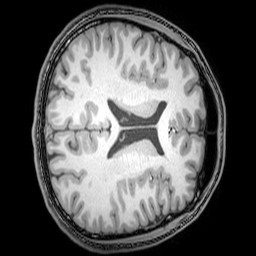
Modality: T1w
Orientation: axial
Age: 22
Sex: male
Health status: healthy
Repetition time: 0.081 s
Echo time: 0.037 s